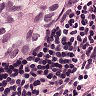
Metastatic tissue present: yes